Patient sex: M
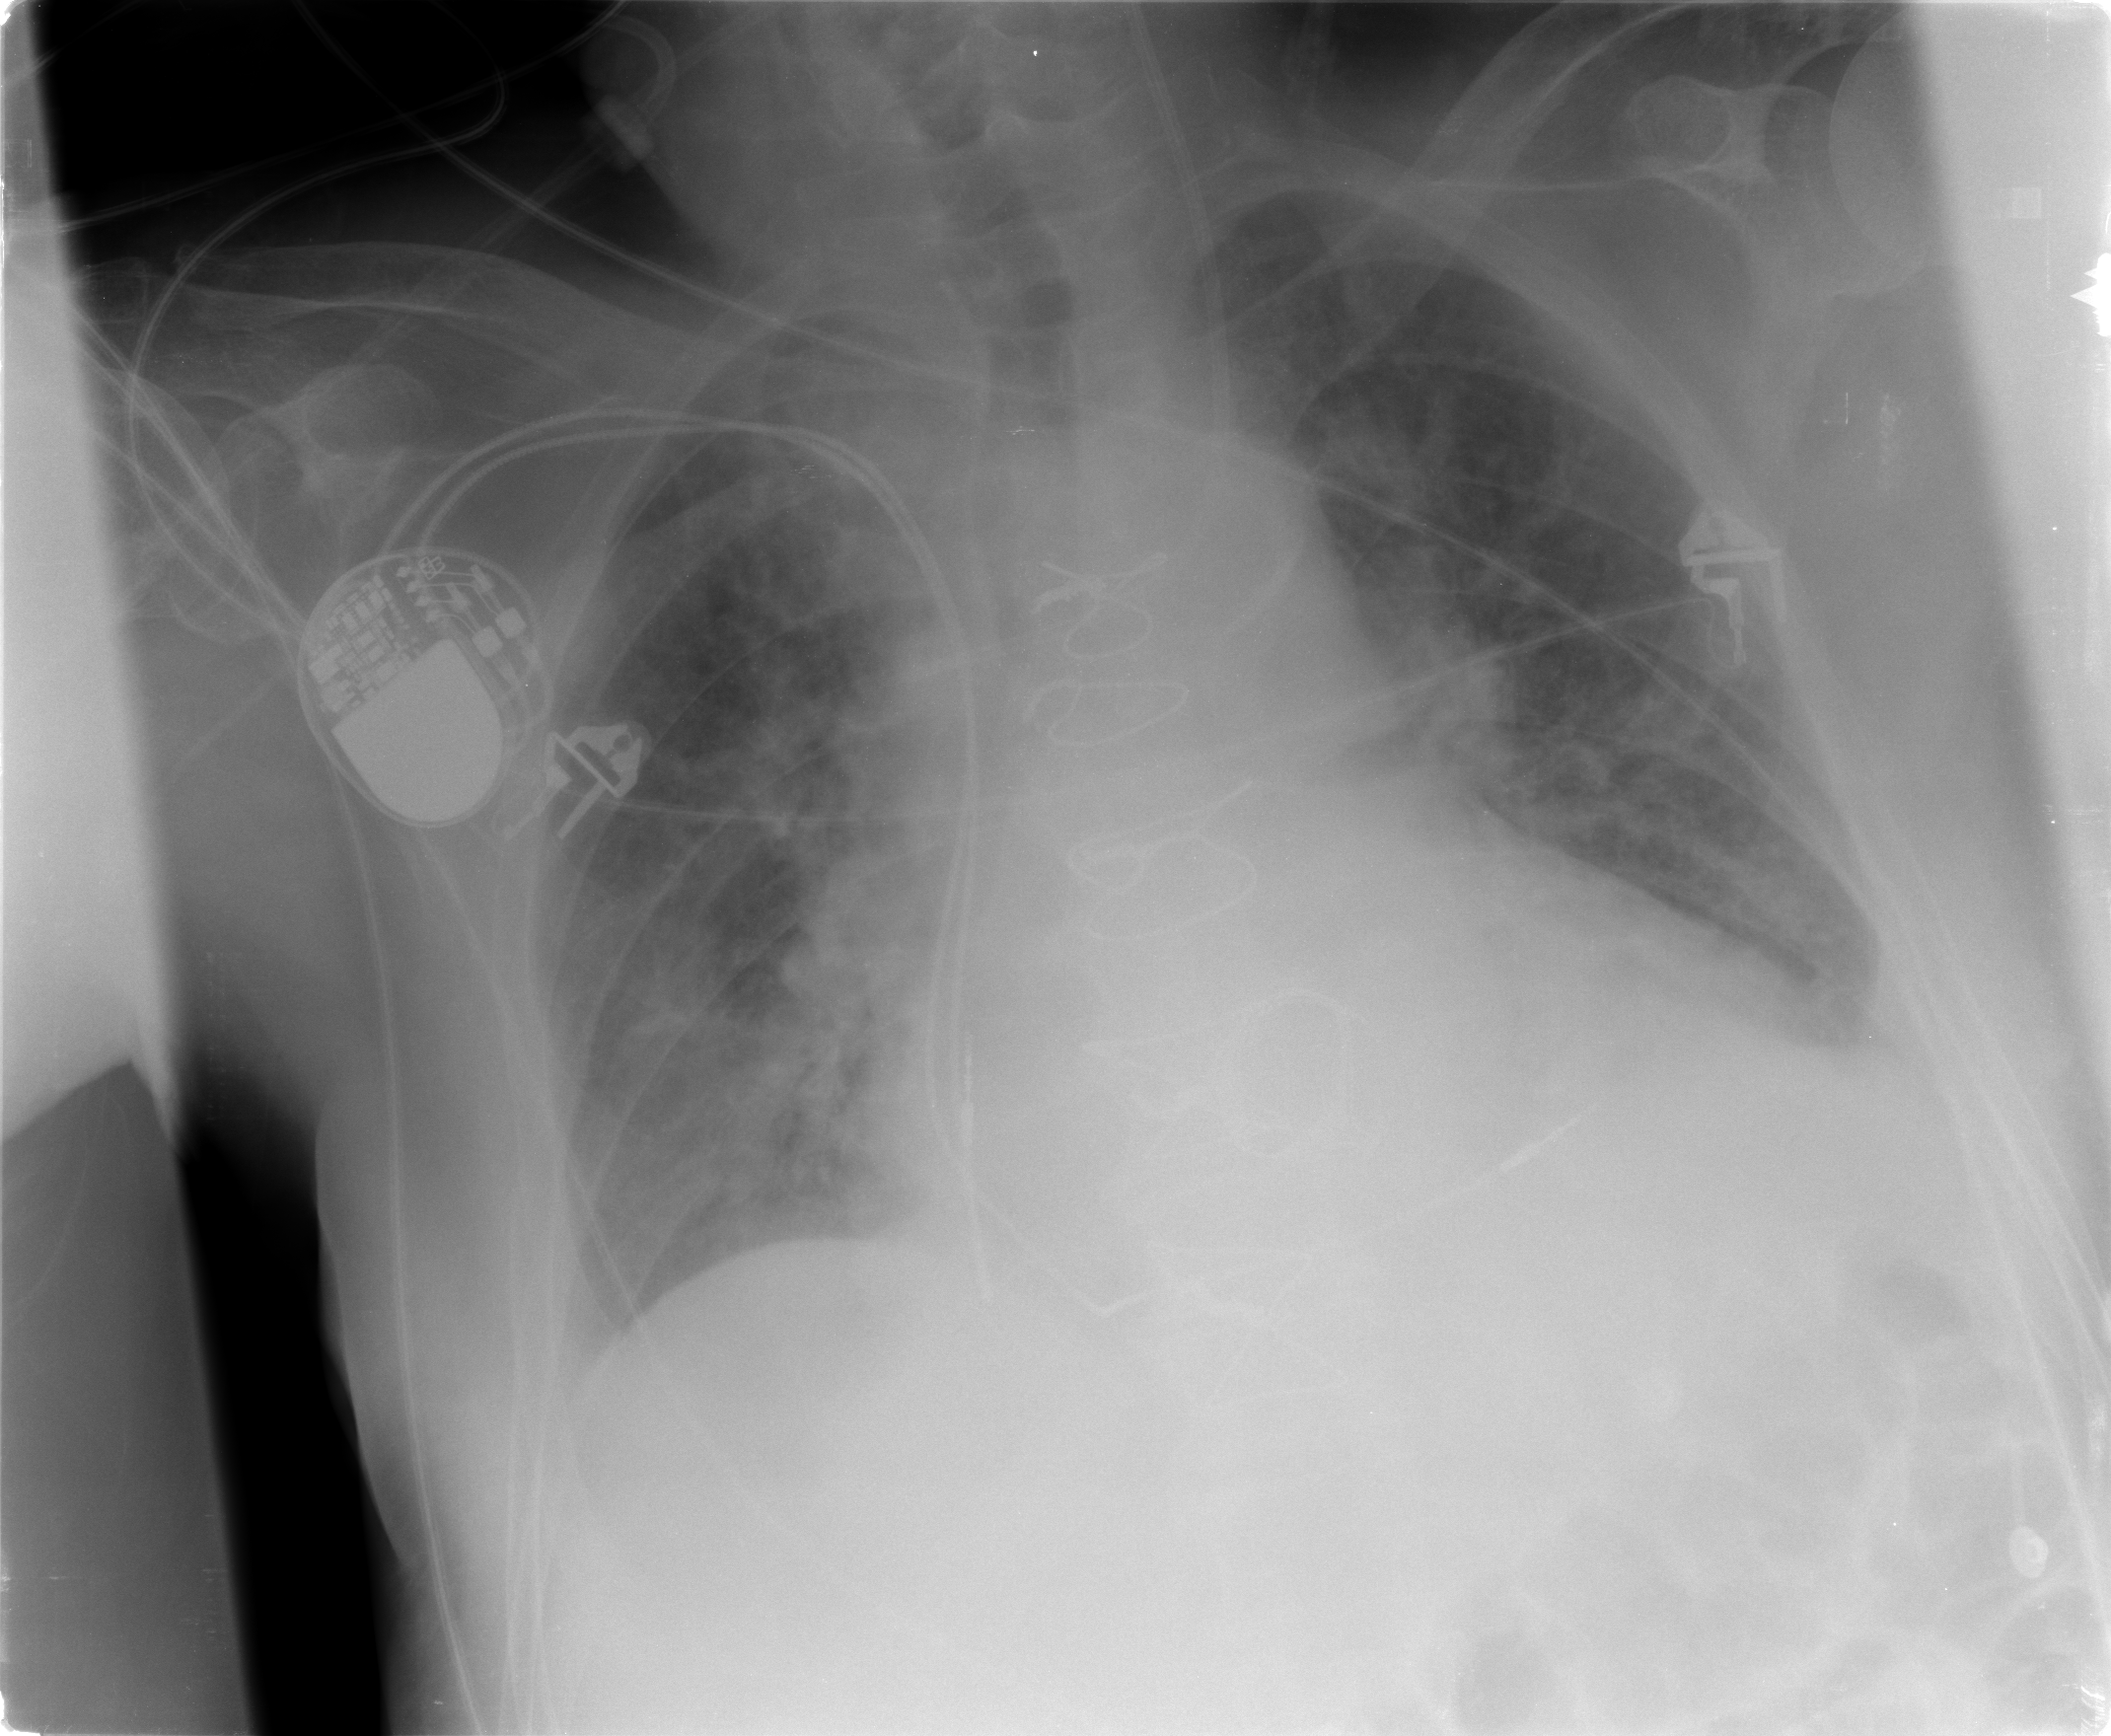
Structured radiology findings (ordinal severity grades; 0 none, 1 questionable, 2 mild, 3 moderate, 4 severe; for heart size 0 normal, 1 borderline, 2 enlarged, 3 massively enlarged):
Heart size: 2
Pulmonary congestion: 2
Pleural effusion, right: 0
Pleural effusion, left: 1
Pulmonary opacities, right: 2
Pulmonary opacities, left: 2
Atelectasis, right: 2
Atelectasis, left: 2